Question: I'm trying to deploy Toolbar in my application. I can change the primary color but it doesn't involve on the bottom menu like on the attached screen.
I tried already to use the generated resources but without any result (it works only if I use the old ActionBar).
How can I change the background color of the bottom menu on Android 4.1.2 ?

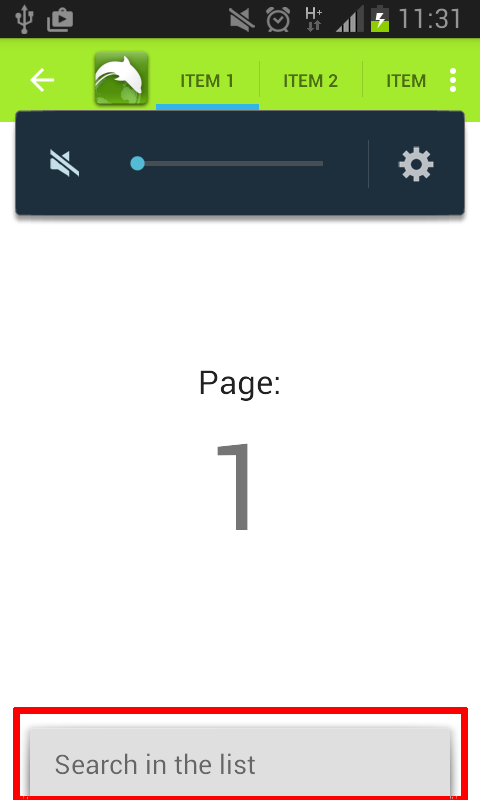
Answer: I found it. If somebody will search the answer you can use mine experience. What you have to do is just overriding style attributes from appcompat_v7/res/values/themes_base.xml
'''
<...>
<item name="panelMenuListWidth">@dimen/abc_panel_menu_list_width</item>
<item name="panelMenuListTheme">@style/Theme.AppCompat.CompactMenu</item>
<item name="panelBackground">@drawable/abc_menu_hardkey_panel_mtrl_mult</item>
<item name="listChoiceBackgroundIndicator">@drawable/abc_list_selector_holo_light</item>
<...>
'''
To change the background color of the bottom menu use panelBackground.